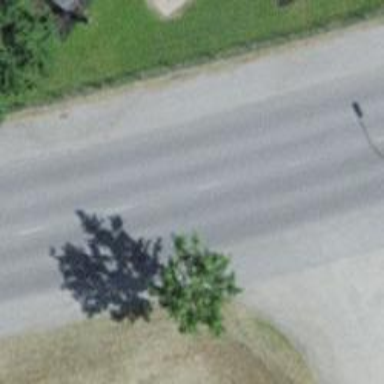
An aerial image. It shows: Smooth asphalt road in residential area.